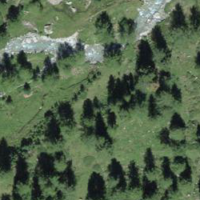
EUNIS habitat code: 31
Species observed at this site:
Sempervivum montanum